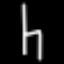
Label: chair